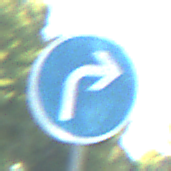
Verkehrszeichen: VorgeschriebeneFahrtrichtungRechts
Umgebung: Outdoor, Suburban
Tageszeit: SunriseSunset
Wetter: PartlyCloudy
Licht: Natural
Jahreszeit: NotSpecified
Kontrast: MediumContrast